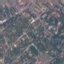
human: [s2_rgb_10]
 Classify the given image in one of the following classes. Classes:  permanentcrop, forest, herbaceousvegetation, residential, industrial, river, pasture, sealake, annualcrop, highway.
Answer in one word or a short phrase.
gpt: Residential